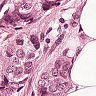
Metastatic tissue present: yes